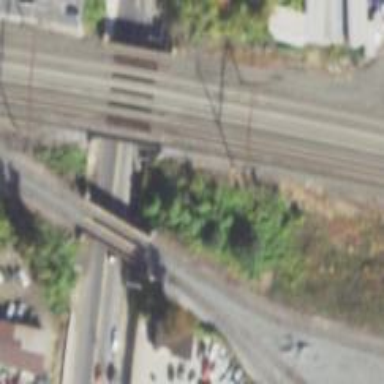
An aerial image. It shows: Railway bridge over siding rail track.